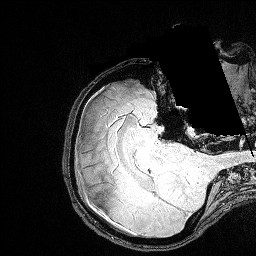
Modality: FLASH
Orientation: axial
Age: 24
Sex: female